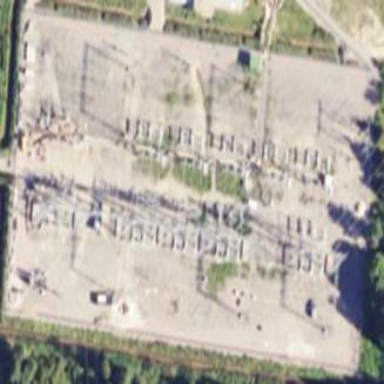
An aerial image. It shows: Transmission level substation.